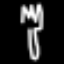
Label: fork